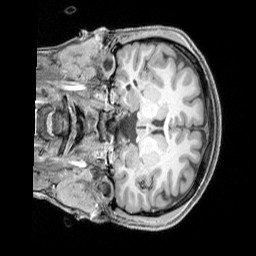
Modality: T1w
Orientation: coronal
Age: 20
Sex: female
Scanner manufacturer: siemens
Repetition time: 2.3 s
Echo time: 0.00226 s